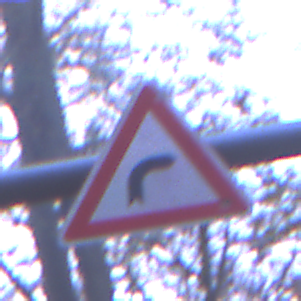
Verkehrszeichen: KurveRechts
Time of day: Night
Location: Outdoor (Suburban)
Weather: PartlyCloudy
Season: NotSpecified
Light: Artificial